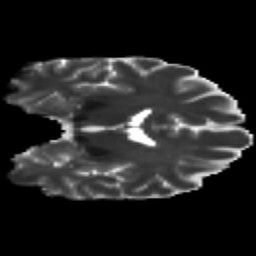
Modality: T2w
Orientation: coronal
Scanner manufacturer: ge
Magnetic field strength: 3 T
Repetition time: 8.8 s
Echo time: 0.085 s